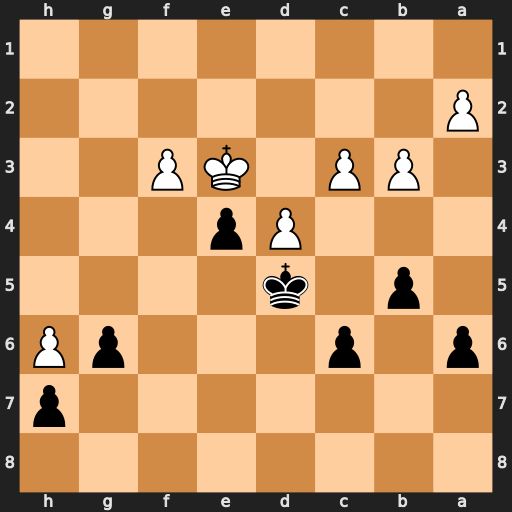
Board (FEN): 8/7p/p1p3pP/1p1k4/3Pp3/1PP1KP2/P7/8
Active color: b
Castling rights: -
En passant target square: -
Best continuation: exf3 Kxf3 b4 cxb4 Kxd4